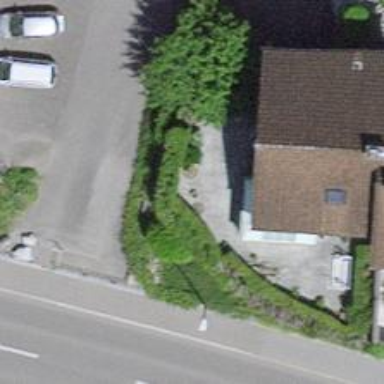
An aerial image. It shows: Hedge barrier.